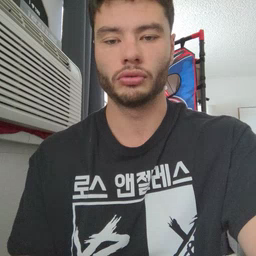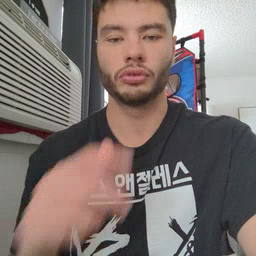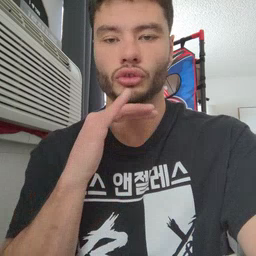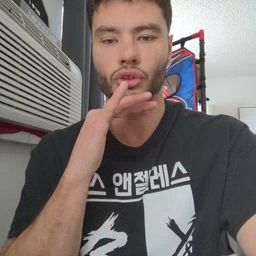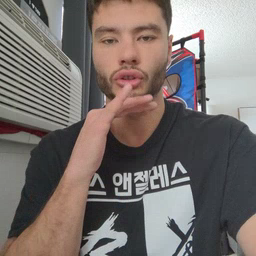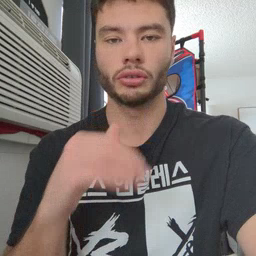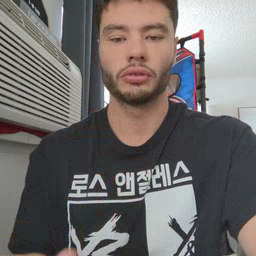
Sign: dirty